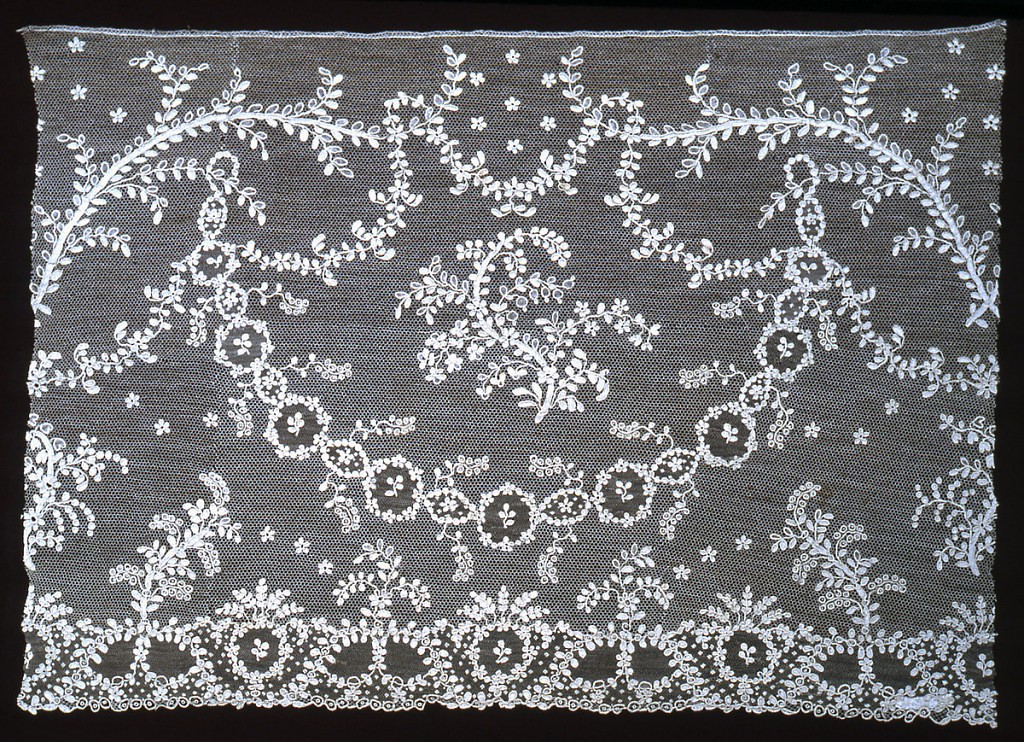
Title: Border
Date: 1770–90
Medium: linen, horsehair Technique: needle lace with 6-sided reworked ground
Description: Border with a spray of foliage surrounded by garlands of medallions and floral sprays in symmetric design. Pattern outlined by cordonnet.